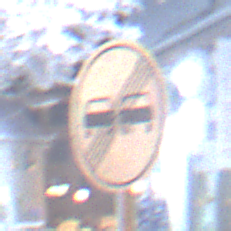
Verkehrszeichen: EndeUeberholverbot
Umgebung: Outdoor, Urban
Tageszeit: Night
Wetter: Overcast
Licht: Artificial
Jahreszeit: Winter
Kontrast: MediumContrast